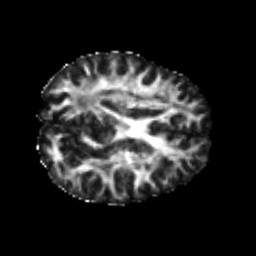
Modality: FA
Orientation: axial
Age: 20
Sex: male
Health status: healthy
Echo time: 0.074 s